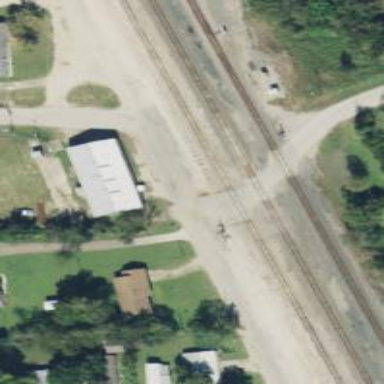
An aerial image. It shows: Level crossing along the railway.